Question: So I'm trying to rewrite my ray tracer in C# and I've been getting these odd artifacts.
At first I might have thought that they were the black-spot artifacts that are due to not adding Epsilon to the shadow ray <URL>.
However I am adding an epsilon and the spots aren't black (but I am adding an ambient).
Here is an example picture (I made the background yellow so it stands out a bit)

Here is my lighting code:
'''
private Vector4 CalculateBlinnPhongLight(Ray ray, Intersection its)
{
Vector4 blinnPhongColor = Color.Blue.ToVector4();
//Step 1: Calculate intersection point. Since our direction was never normalized we need to do it here.
Microsoft.Xna.Framework.Vector3 itsPoint = ray.Origin + ray.Direction*its.TimeInterval.StartTime;
//Step 2: Calculate half vector h - bisector of angle of v (from intersection to eye) and l (intersection to light)
Microsoft.Xna.Framework.Vector3 v = -1 * ray.Direction; v.Normalize();
//Step 3: For ecah light in the scene grab it's contribution
foreach (Light light in Lights)
{
//Step 4: Setup unit vectors for Blinn Phong Lighting model: pg.84
Microsoft.Xna.Framework.Vector3 l = light.Position - itsPoint; l.Normalize();
Microsoft.Xna.Framework.Vector3 h = v + l; h.Normalize();
Microsoft.Xna.Framework.Vector3 n = its.Normal;
//Step 5: Shadow-Check - send shadow ray and see if it intersects with anything
if (IsInShadow(l, itsPoint) )
{
continue;
//TO DO: Check if the material is dielectric (see through)
}
//Step 6: Calculate light attenuation
//TODO:
//Step 7: Perform Blinn Phong calculation
//color = color + diffuse * I * max(0, n.l)
//color = color + specular * I * max(0, n.h)^phong
blinnPhongColor += its.ClosestNode.Material.DiffuseColor.ToVector4() * light.Color.ToVector4() * Math.Max(0, Microsoft.Xna.Framework.Vector3.Dot(n, l));
blinnPhongColor += its.ClosestNode.Material.SpecularColor.ToVector4() * light.Color.ToVector4() * (float)Math.Pow(Math.Max(0, Vector3.Dot(n, h)), its.ClosestNode.Material.PhongExponent);
}
//Step 8: Add ambient Color
blinnPhongColor += its.ClosestNode.Material.AmbientColor.ToVector4() * AmbientColor.ToVector4();
return blinnPhongColor;
}
private bool IsInShadow(Microsoft.Xna.Framework.Vector3 dirToLight, Microsoft.Xna.Framework.Vector3 itsPoint)
{
//Step 1: Need to add epsilon go itsPoint otherwise we might intersect ourselves
Microsoft.Xna.Framework.Vector3 epsItsPoint = itsPoint + 0.000001f*dirToLight;
Ray shadowRay = new Ray(epsItsPoint, dirToLight);
return ! this.Root.IntersectRay(shadowRay).Hit;
}
'''
It's perhaps worth noting that my ray Direction's are not unit vectors. I've done this purposefully based on the instructions on the book I am reading so that when I can transform the ray by the transformation matrices I give to each primitive to allow easy instancing.
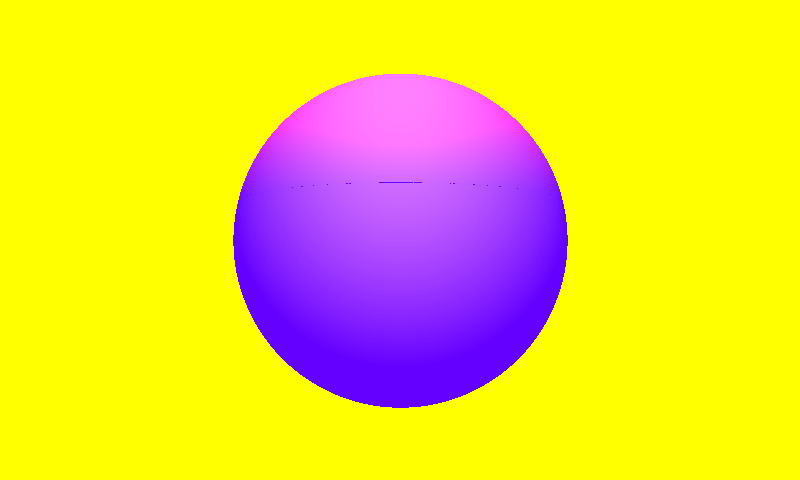
Answer: Since those artifacts are getting the ambient light contribution, but are receiving neither the specular nor the diffuse, it is almost certainly your 'IsInShadow' calculation. Depending on how you defined your sphere, there are various precision errors you should be hitting.
To verify that it is your shadow calculation, replace the diffuse and specular contributions with a single constant contribution. If the artifacts go away, then that is your issue. If they do not go away, then there is an error in both light contributions (unlikely), and you can verify this by repositioning the light in your scene.
Also, you really don't need to normalize your shadow ray, and not doing so spares you a division calculation, which is usually where those sorts of precision errors occur.